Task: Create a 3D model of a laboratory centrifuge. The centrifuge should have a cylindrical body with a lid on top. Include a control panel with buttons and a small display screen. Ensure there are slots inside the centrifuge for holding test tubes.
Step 462:
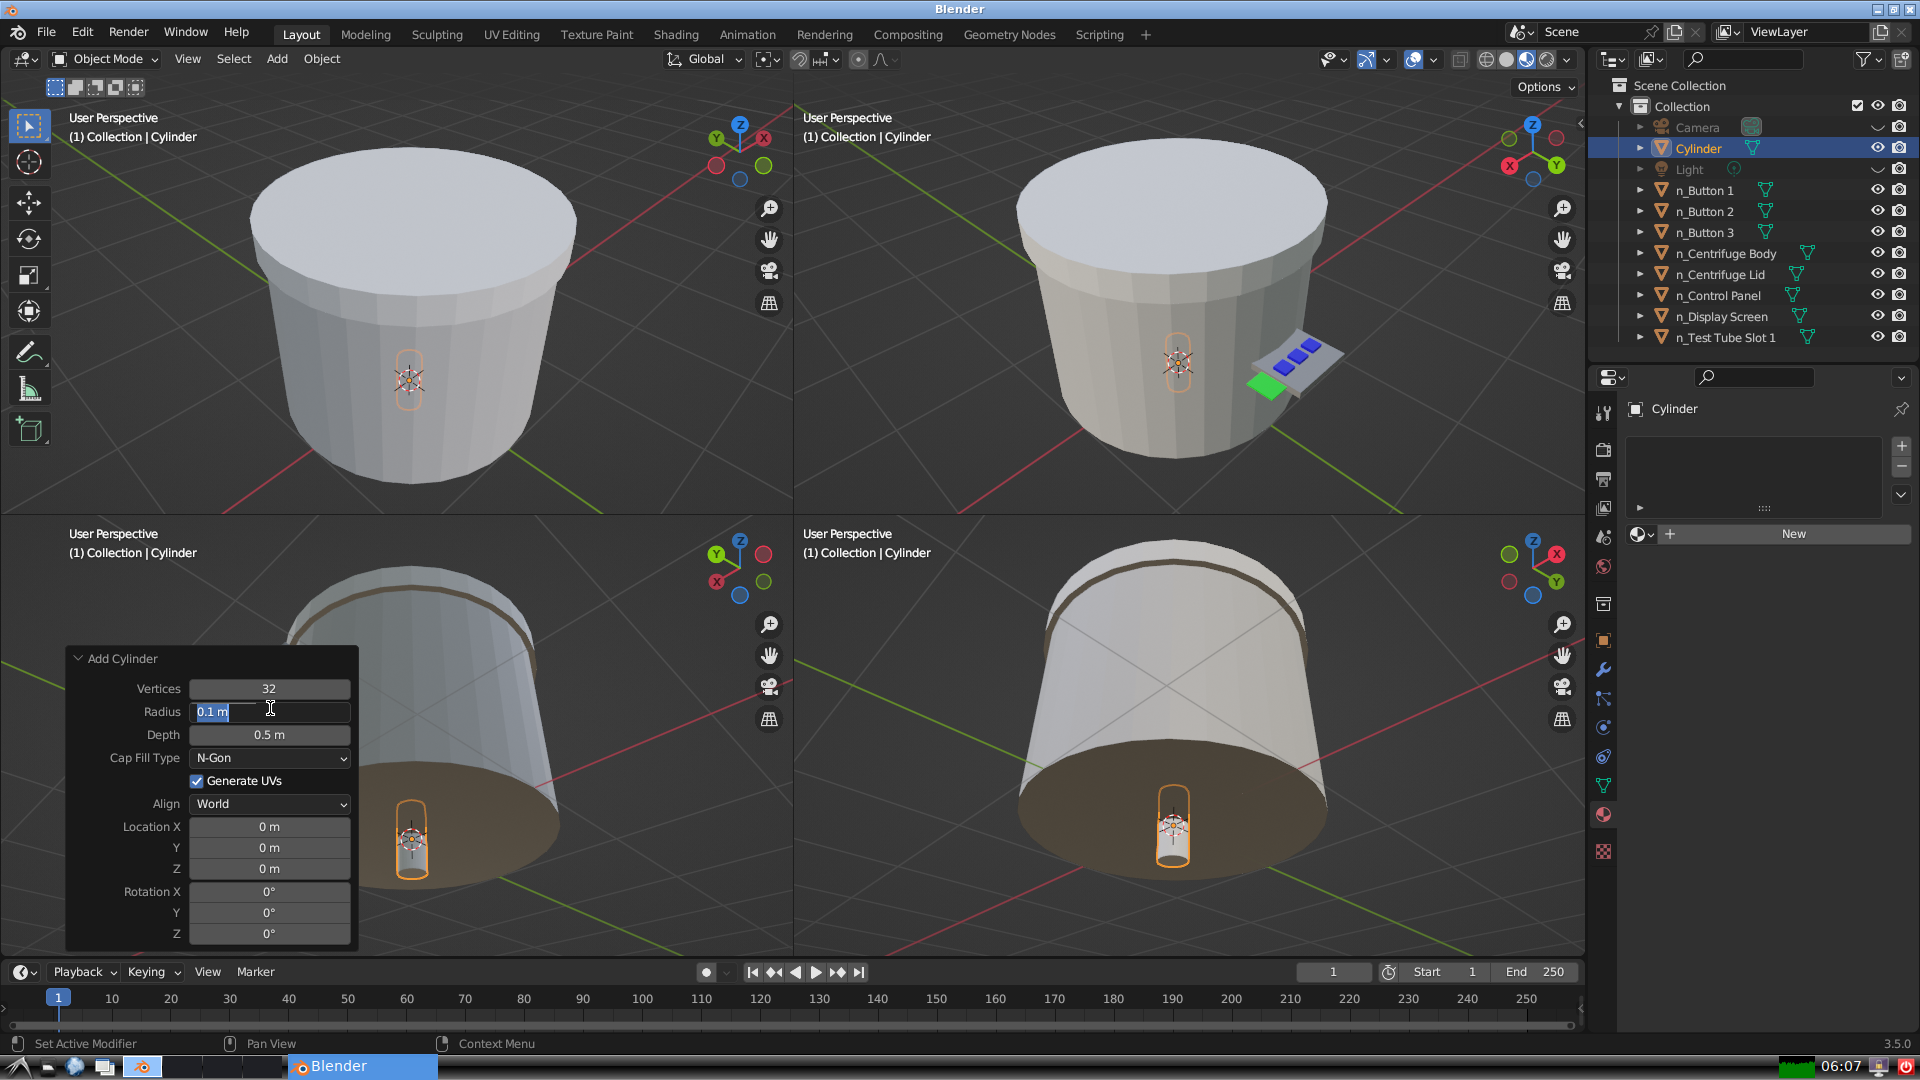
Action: input_text: 0.1